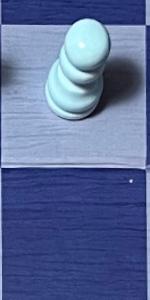
Label: Empty